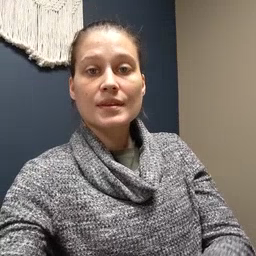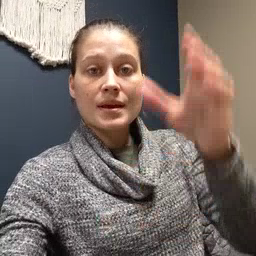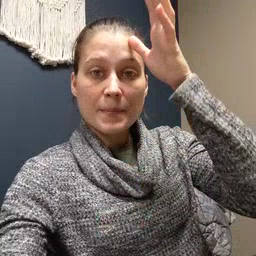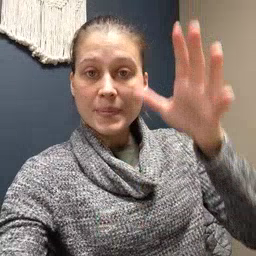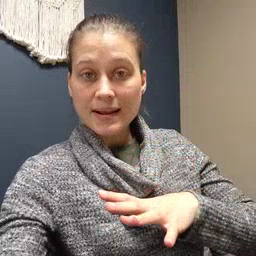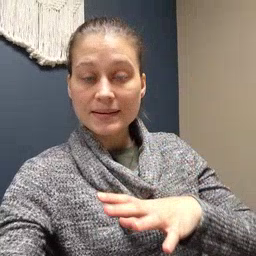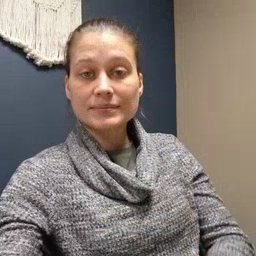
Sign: man